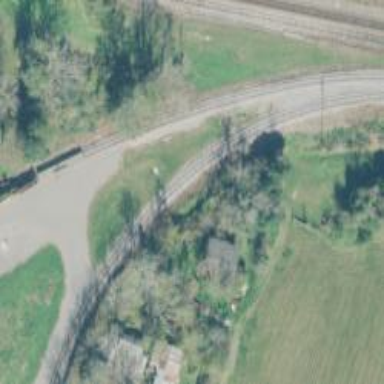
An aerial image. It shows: Railway spur service.